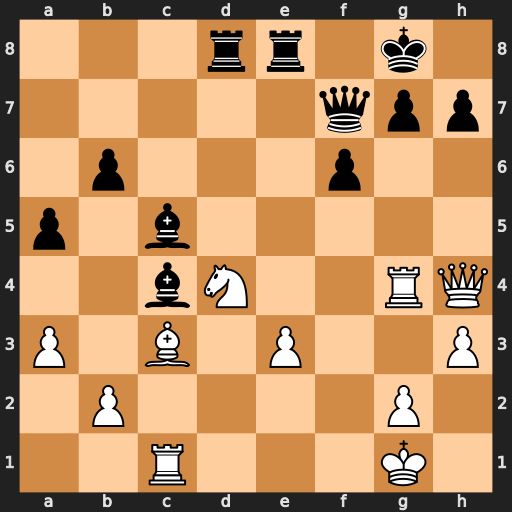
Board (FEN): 3rr1k1/5qpp/1p3p2/p1b5/2bN2RQ/P1B1P2P/1P4P1/2R3K1
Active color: w
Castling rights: -
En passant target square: -
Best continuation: Nf5 Bxe3+ Nxe3